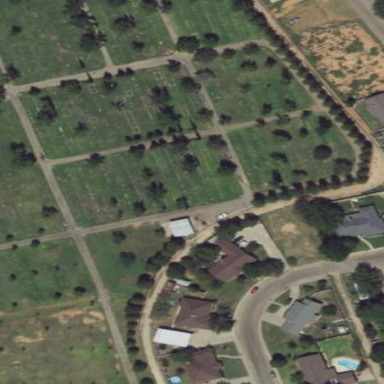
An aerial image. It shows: Cemetery.